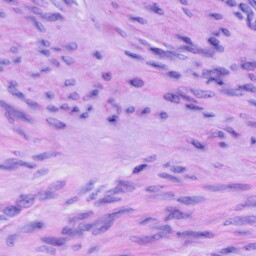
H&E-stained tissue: Cervix